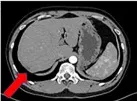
Timeline of laboratory results. Magnetic resonance imaging and computerized tomography showed multiple metastases in both the liver.
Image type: radiology (ct)